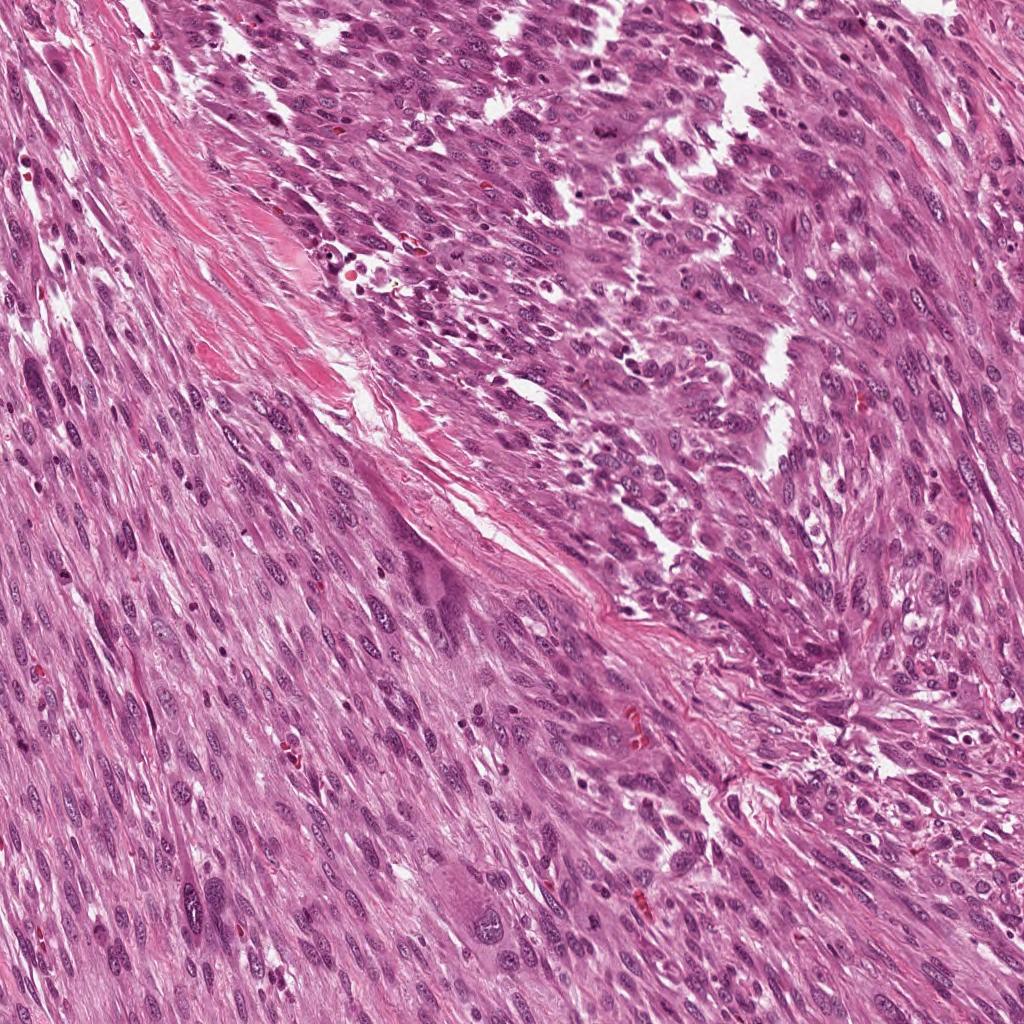
Label: Viable